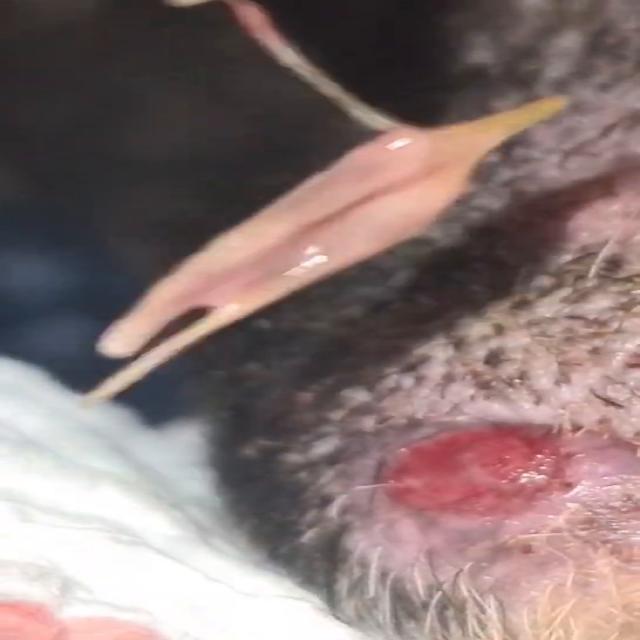
Canine dermatitis — inflammation of the skin presenting with erythema, pruritus, papules, and excoriation. May be allergic, contact, or atopic in origin.